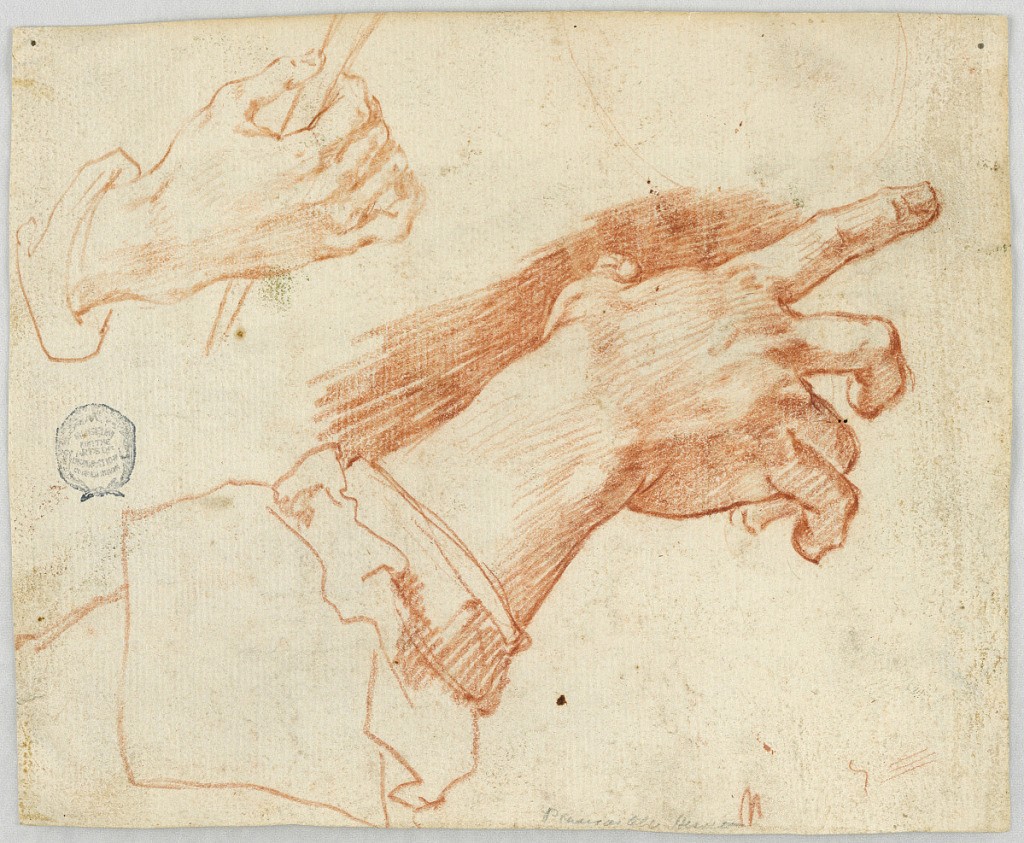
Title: Study of Gesturing Hands
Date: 18th century
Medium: Red crayon on light brown paper
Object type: Drawing
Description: Horizontal rectangle. In the center, a study of a man's pointing right hand with pushed-up sleeve. Top left corner, a man's right hand holding a stick.